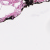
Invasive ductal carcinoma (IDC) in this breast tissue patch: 0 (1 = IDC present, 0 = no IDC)